Interaction volume radius: 10 \u00c5
Interaction volume height: 30 \u00c5
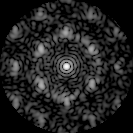
Disorder parameter: 0.562